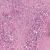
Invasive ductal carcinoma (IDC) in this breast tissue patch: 1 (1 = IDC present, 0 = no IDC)